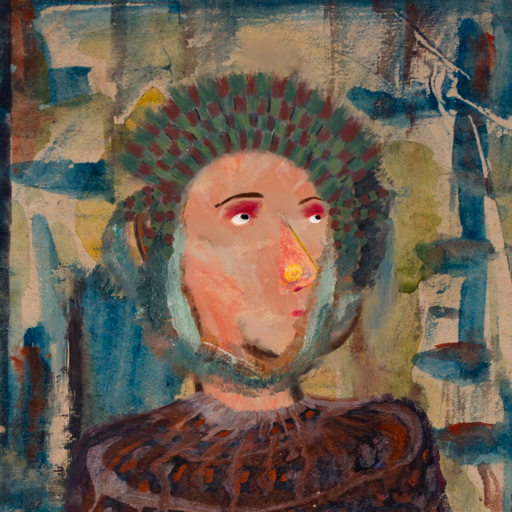
Background: Orphan, Head And Neck Side: Roy_Bahadur, Face Side: Irani, Bust: Hypocrite, Hair Side: Boggyland, Head Accessory: After_Raid_Crown, Second Necklace: Blank, Necklace: Blank, Baby: Blank